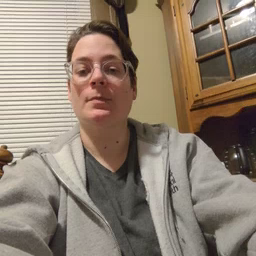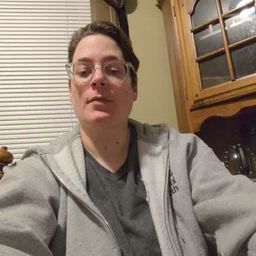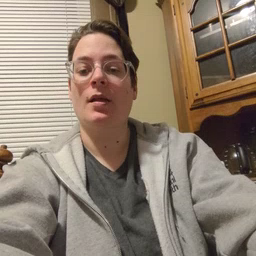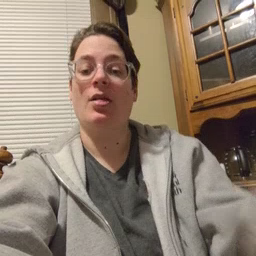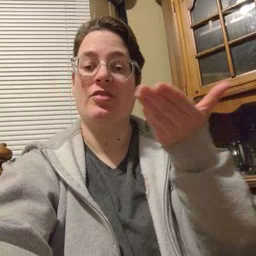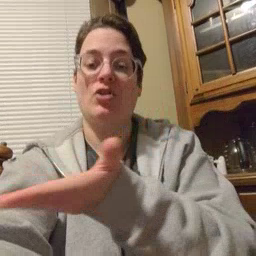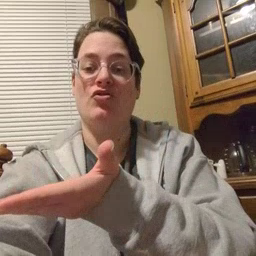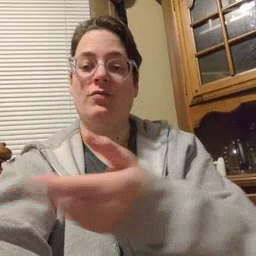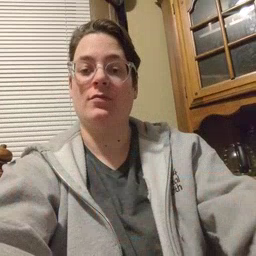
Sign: there